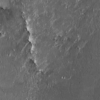
Label: not_dusty